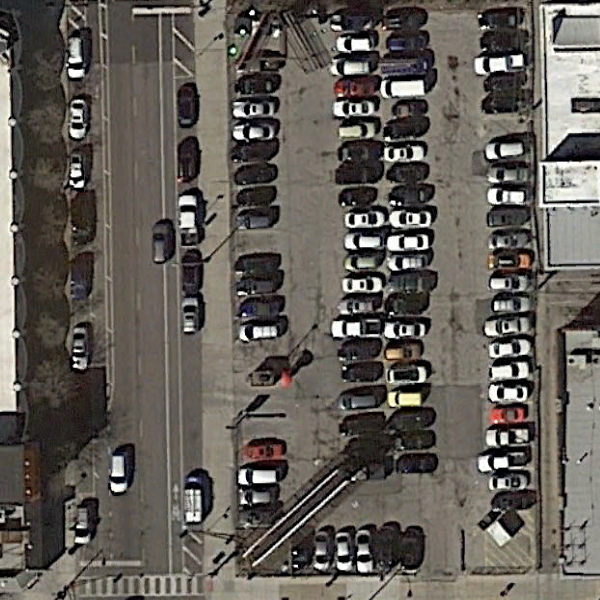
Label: Parking